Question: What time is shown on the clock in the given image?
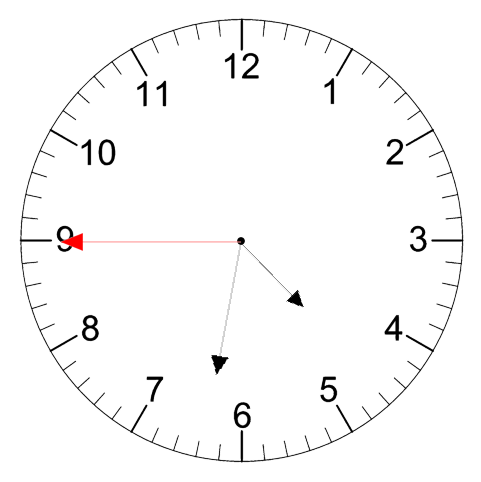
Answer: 04:31:45